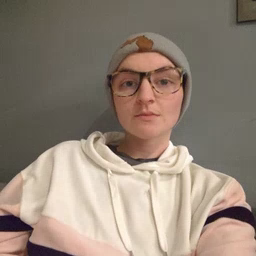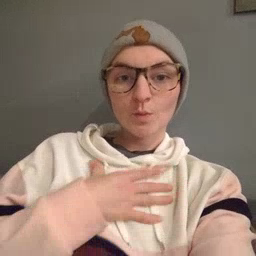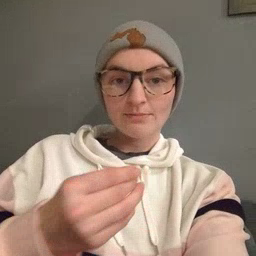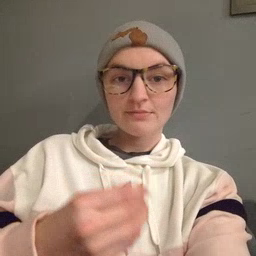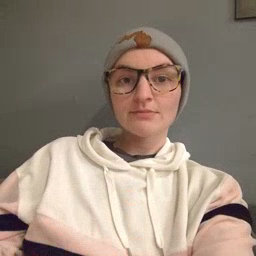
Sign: white